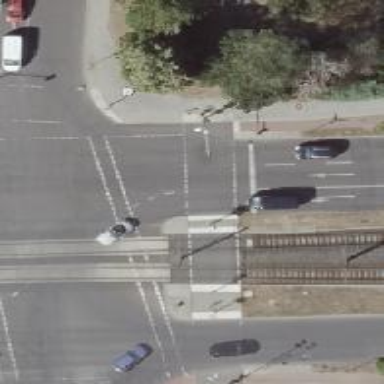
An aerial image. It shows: Tram crossing with traffic signals.